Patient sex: M
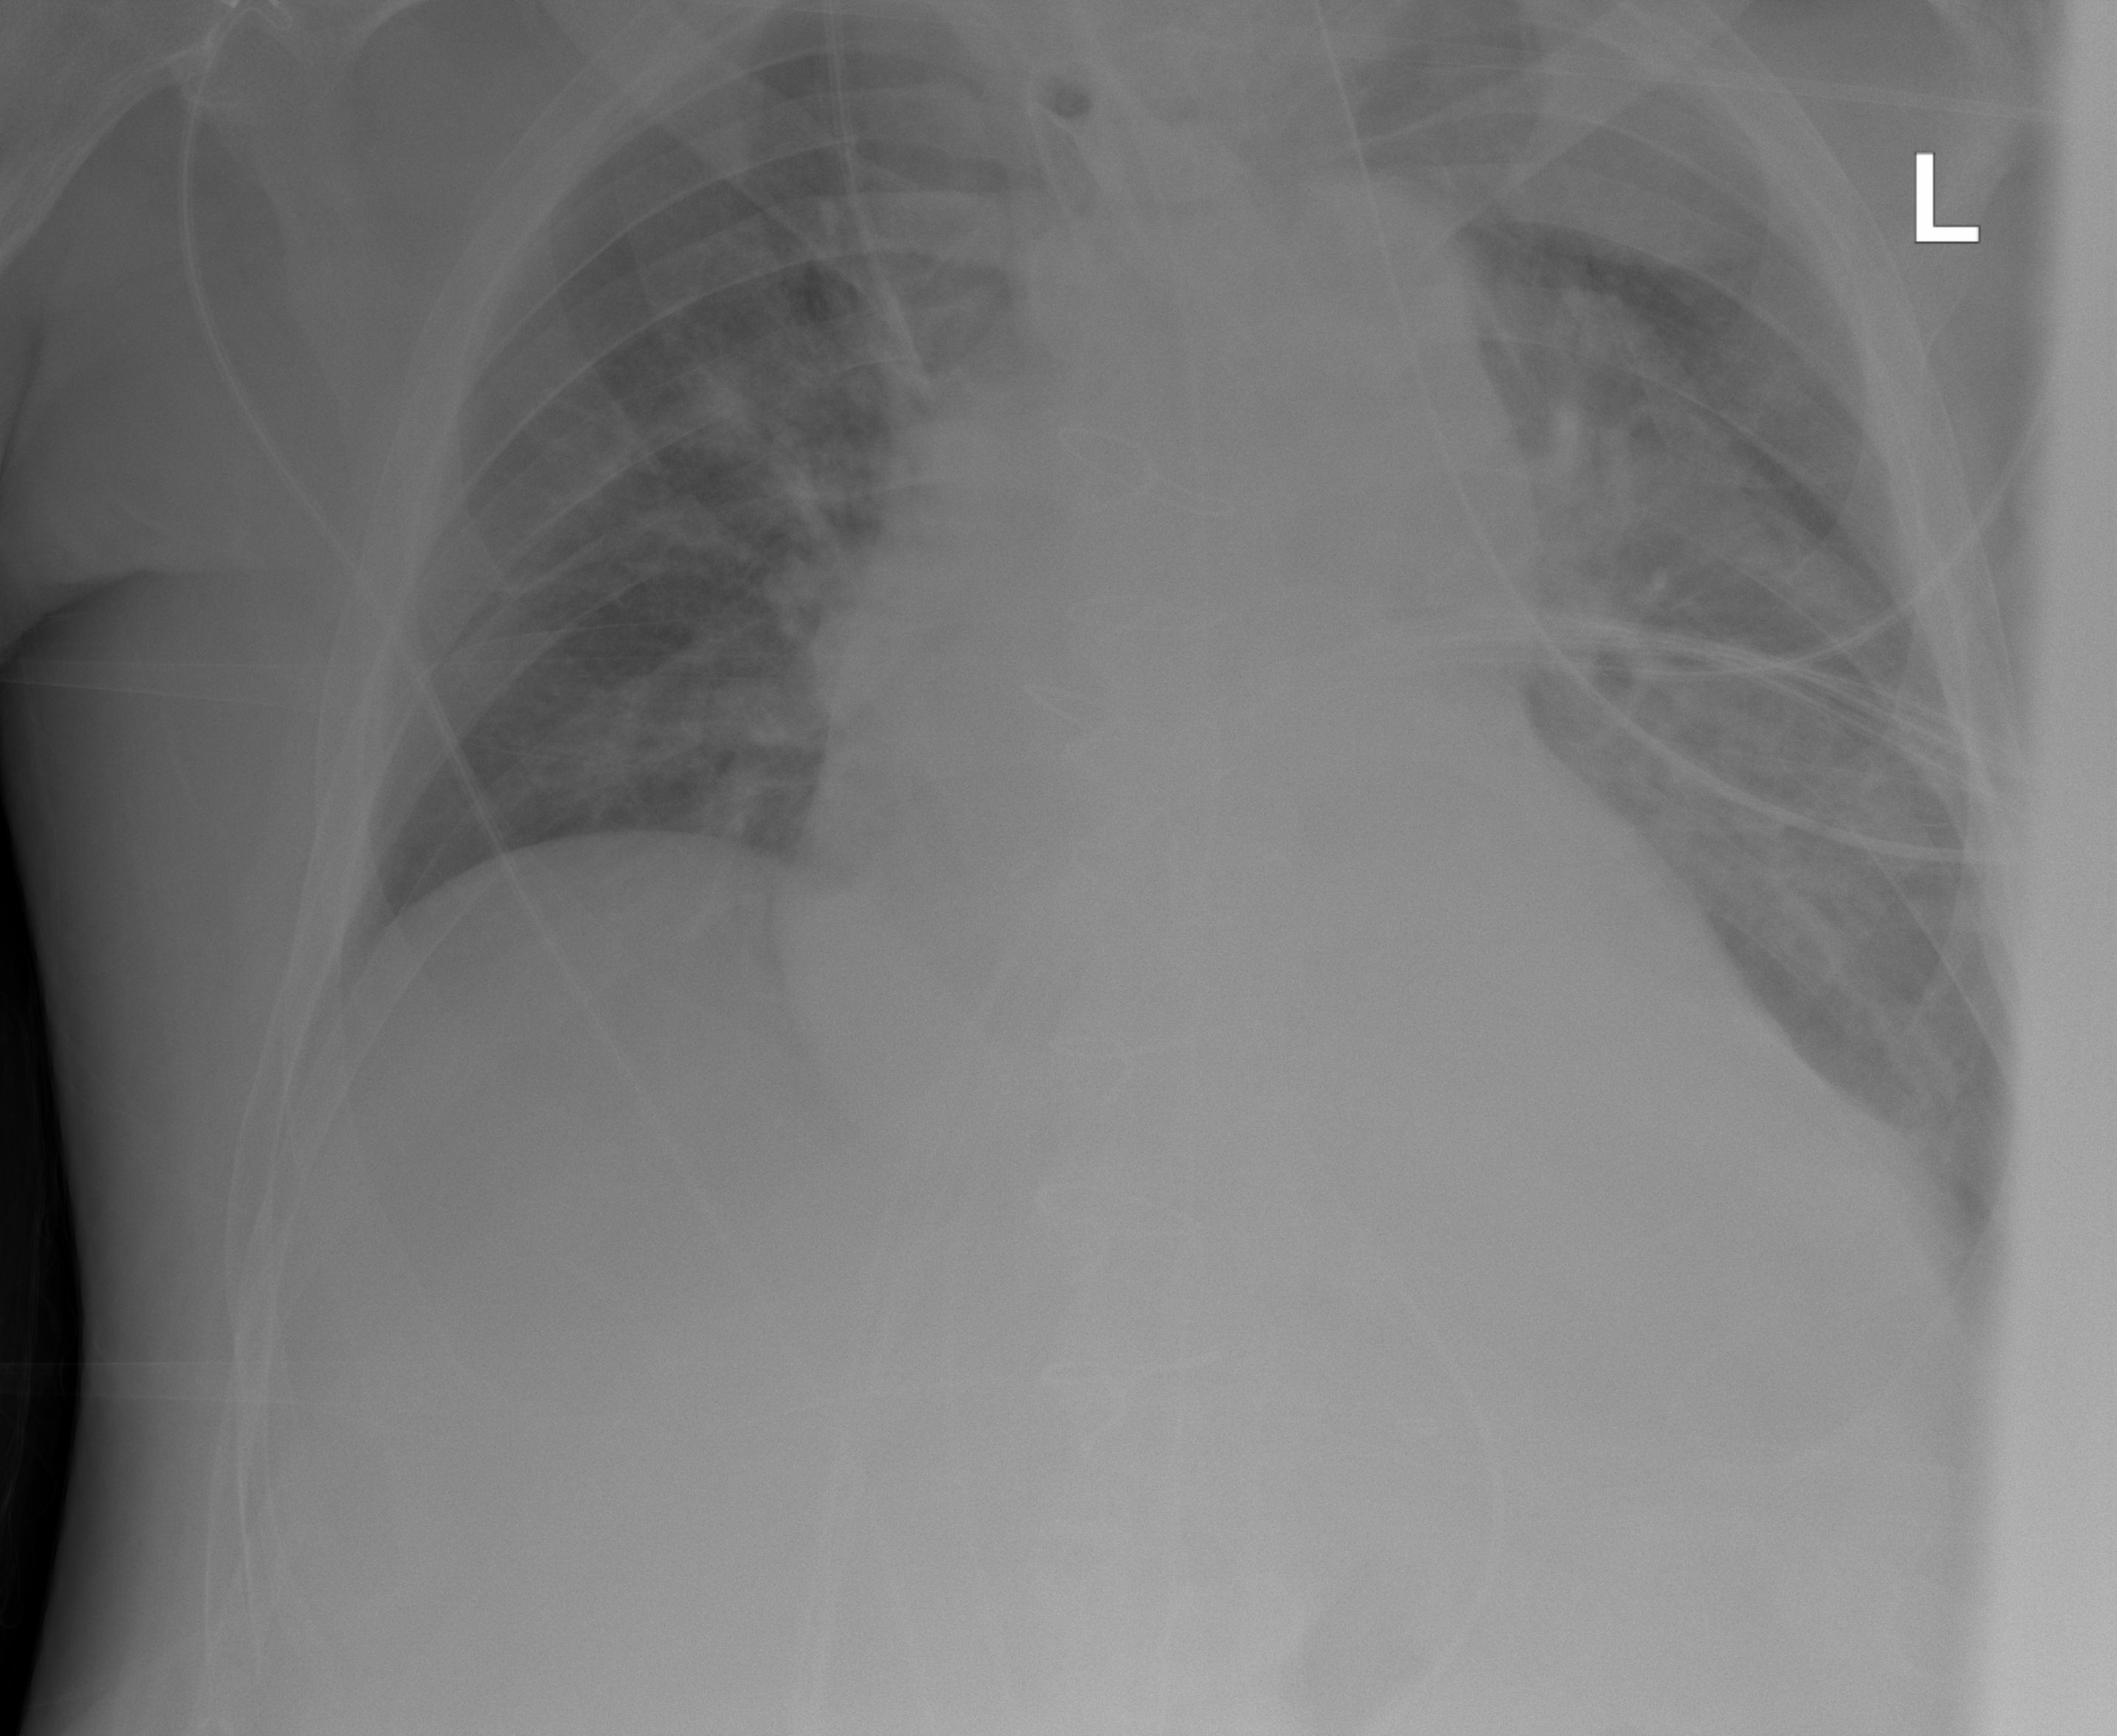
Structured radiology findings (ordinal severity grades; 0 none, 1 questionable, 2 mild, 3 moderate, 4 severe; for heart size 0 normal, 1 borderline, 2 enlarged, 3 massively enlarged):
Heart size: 2
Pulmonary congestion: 2
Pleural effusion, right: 0
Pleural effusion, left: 2
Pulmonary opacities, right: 0
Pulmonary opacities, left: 2
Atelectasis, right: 0
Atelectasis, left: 2